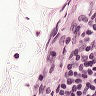
Metastatic tissue present: no